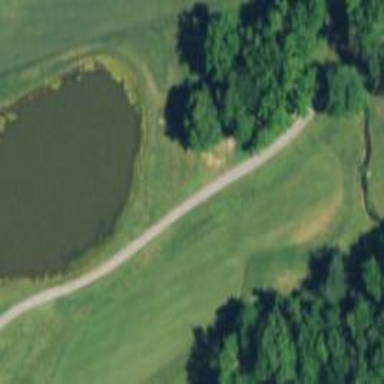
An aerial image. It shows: Grassy area designated as golf fairway.